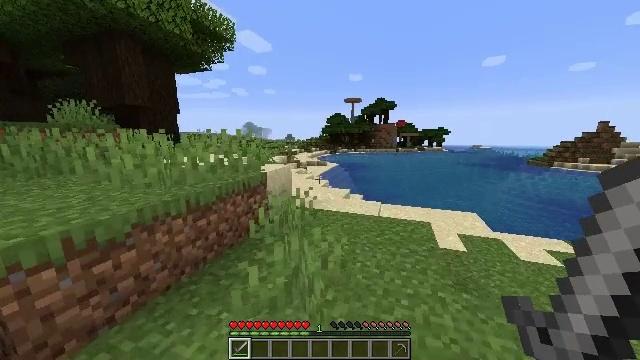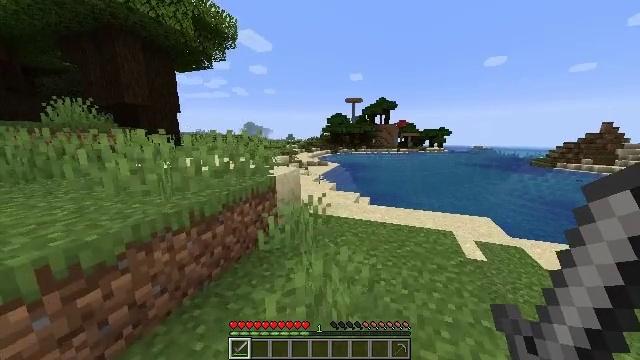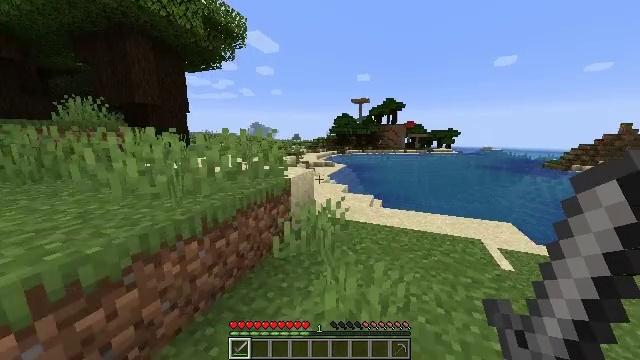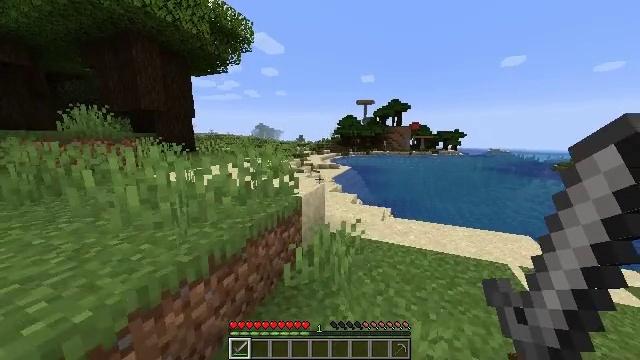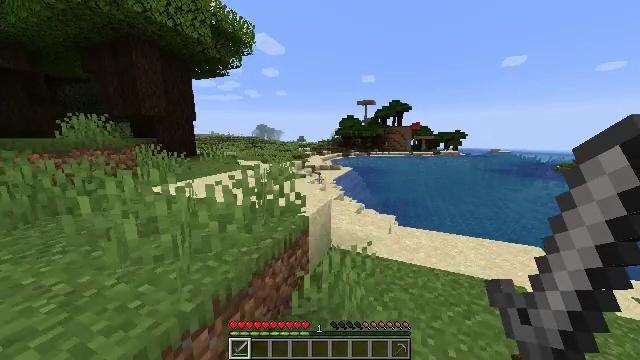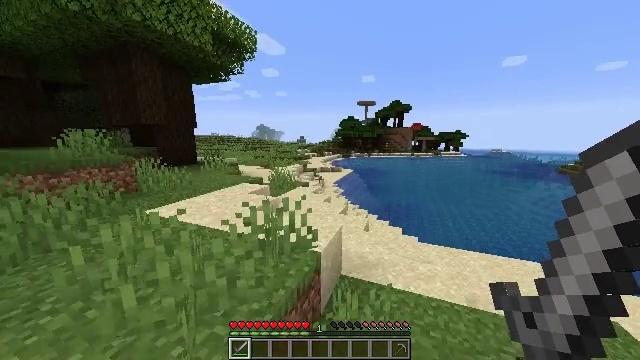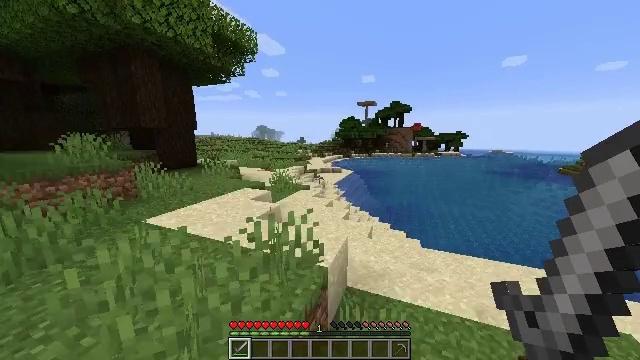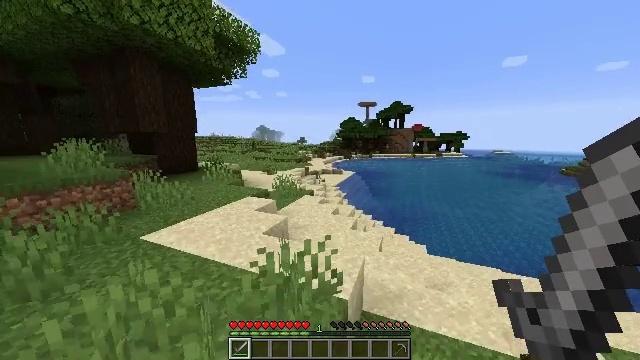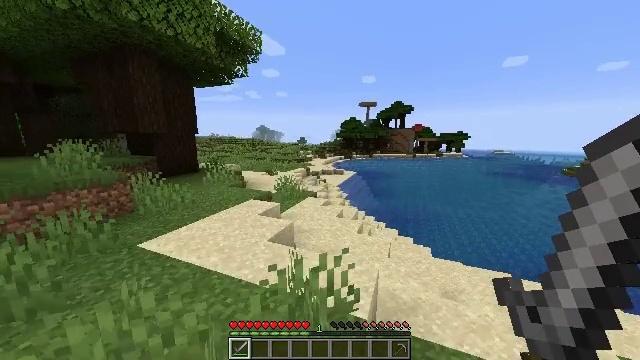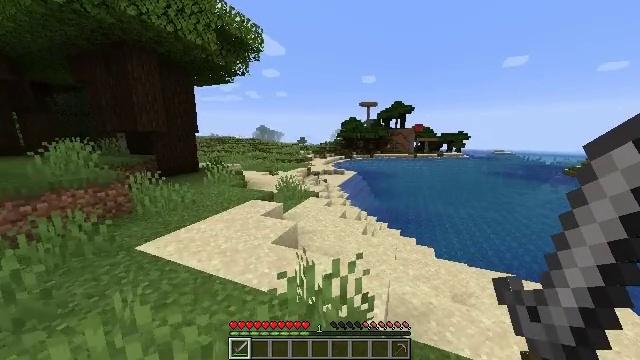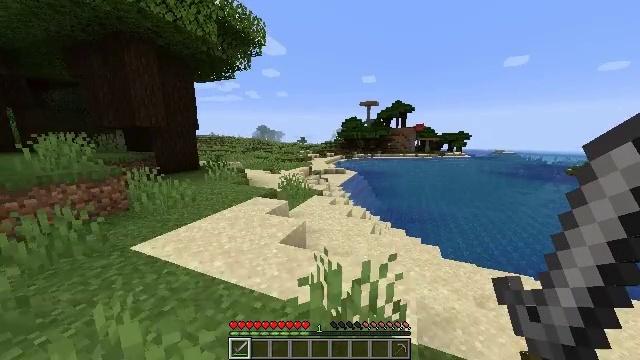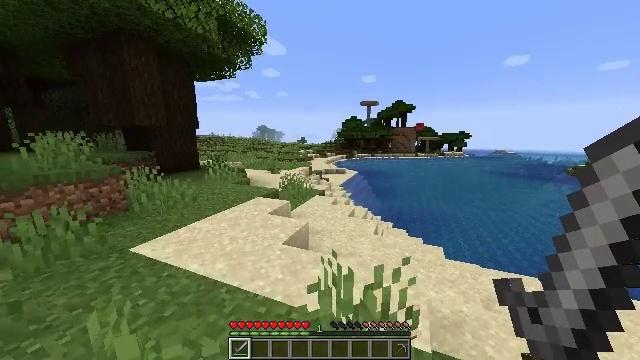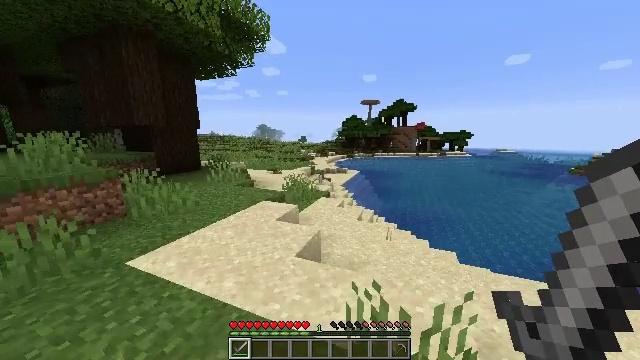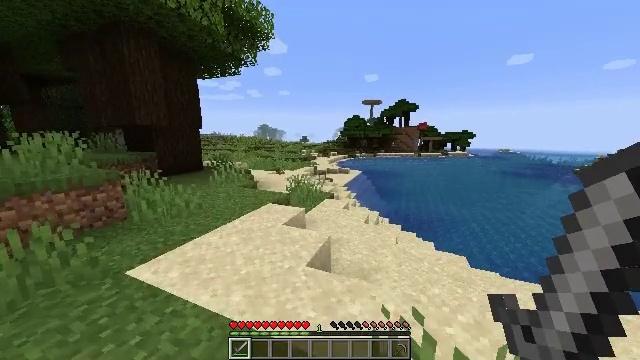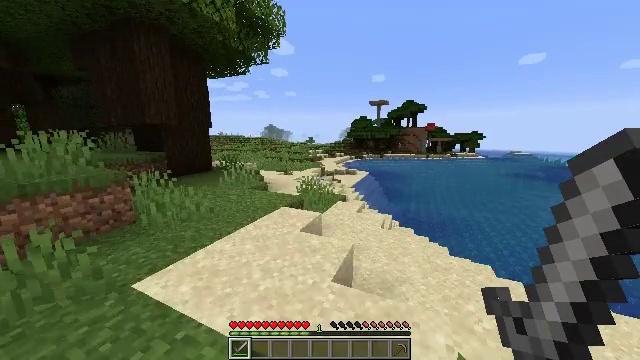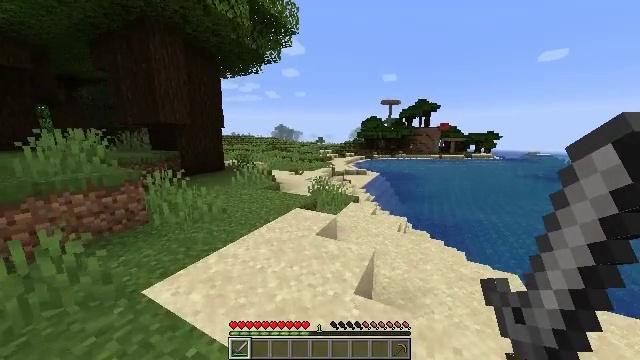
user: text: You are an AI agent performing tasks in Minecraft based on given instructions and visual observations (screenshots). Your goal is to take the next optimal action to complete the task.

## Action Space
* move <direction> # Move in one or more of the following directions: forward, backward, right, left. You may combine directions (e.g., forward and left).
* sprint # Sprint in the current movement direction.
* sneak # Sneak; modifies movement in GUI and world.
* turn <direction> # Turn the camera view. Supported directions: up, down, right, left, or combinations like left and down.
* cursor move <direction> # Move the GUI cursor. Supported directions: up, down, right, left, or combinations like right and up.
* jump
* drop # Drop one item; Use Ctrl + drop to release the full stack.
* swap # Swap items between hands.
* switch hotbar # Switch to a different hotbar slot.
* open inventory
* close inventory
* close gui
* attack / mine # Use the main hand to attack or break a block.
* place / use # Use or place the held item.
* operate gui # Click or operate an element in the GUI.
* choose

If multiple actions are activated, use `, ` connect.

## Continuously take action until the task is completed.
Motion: motion action
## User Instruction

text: Use the furnace to make cooked cod.
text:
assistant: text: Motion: move forward and move left
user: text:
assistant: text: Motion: move forward and move left, turn left
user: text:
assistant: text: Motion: move forward and move left, turn left, jump
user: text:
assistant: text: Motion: move forward and move left, jump
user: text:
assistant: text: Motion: move forward and move left, jump
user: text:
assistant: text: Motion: move forward and move left, jump
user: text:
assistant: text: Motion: move forward and move left, jump
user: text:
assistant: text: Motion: move forward and move left, jump
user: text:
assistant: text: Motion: move forward and move left, jump
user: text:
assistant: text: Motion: move forward and move left
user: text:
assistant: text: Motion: move forward and move left
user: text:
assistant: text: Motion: move forward and move left
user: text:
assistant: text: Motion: move forward and move left
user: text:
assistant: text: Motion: move forward and move left, turn left
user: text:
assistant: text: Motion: move forward, turn left
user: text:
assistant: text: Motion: move forward, turn left
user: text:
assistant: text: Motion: move forward, turn left
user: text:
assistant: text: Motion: move forward, turn left
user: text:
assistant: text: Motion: move forward, turn left
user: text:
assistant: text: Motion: move forward, turn left
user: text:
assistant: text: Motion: move forward, turn left
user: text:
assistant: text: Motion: move forward
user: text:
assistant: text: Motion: move forward
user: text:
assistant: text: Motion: move forward
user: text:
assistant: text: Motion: move forward
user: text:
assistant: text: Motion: move forward
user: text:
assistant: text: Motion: move forward
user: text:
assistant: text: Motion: move forward
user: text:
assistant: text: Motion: move forward
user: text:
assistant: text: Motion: move forward